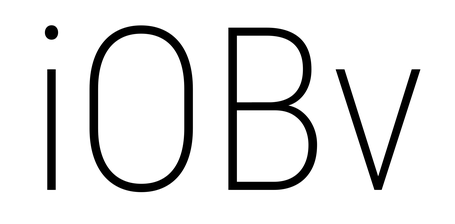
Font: Roboto_Condensed_ExtraLight